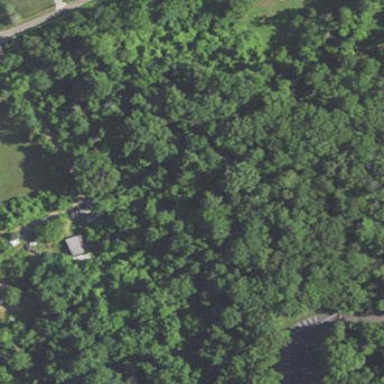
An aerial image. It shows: Beautiful woodland area.